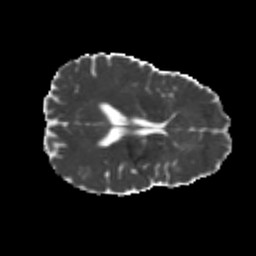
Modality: MD
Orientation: axial
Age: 24
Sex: male
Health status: healthy
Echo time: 0.074 s